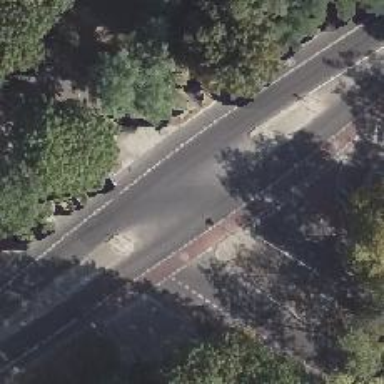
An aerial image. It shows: Secondary road with asphalt surface. There is cycle track on the left side of the road.